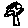
Label: tree